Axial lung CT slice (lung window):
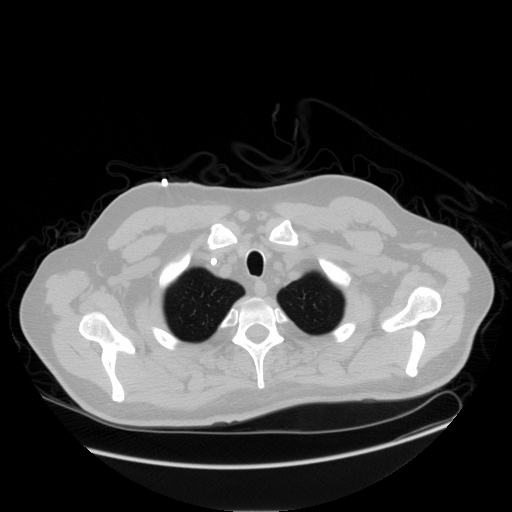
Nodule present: no